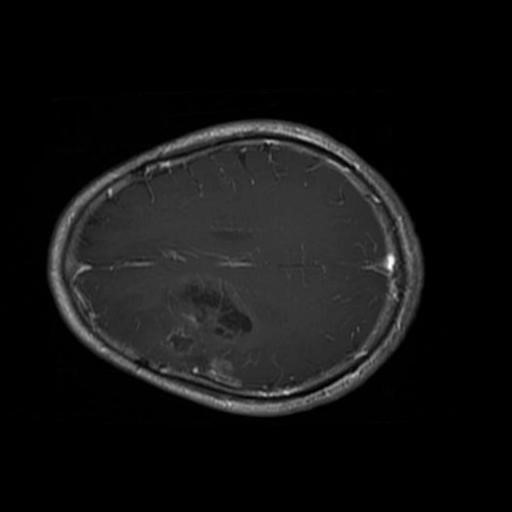
Label: brain_glioma